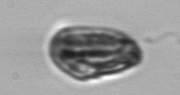
Label: Katodinium_or_Torodinium